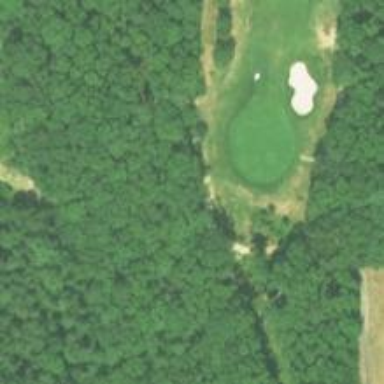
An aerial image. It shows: Golf cartpath that is also road path.